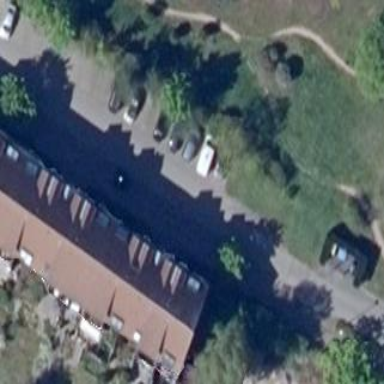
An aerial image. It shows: Parking area with surface.